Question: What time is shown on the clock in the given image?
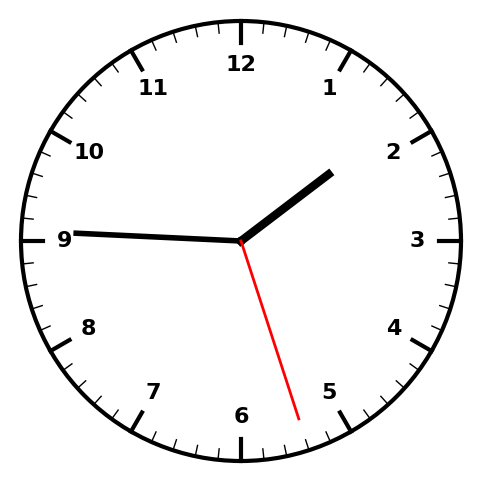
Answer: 01:45:27